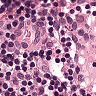
Metastatic tissue present: no